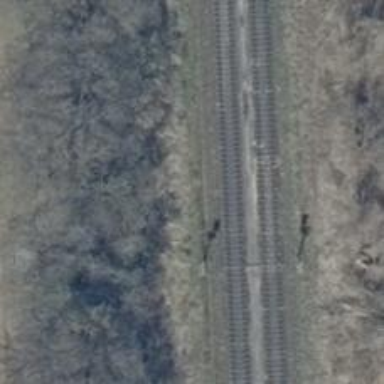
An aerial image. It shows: Railway signal.